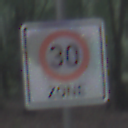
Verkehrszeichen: BeginnZone30
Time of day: SunriseSunset
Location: Outdoor (Nature)
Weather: NotSpecified
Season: Autumn
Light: Natural